Field crop: tomato
Growth stage: 1
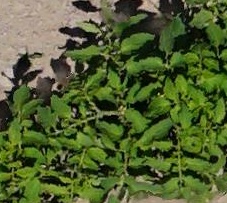
Species: tomato